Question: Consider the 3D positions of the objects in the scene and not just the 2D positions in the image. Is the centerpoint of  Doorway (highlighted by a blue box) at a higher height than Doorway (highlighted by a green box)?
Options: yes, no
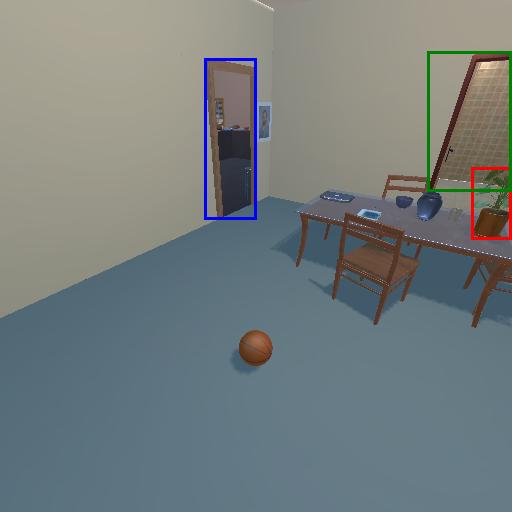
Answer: yes